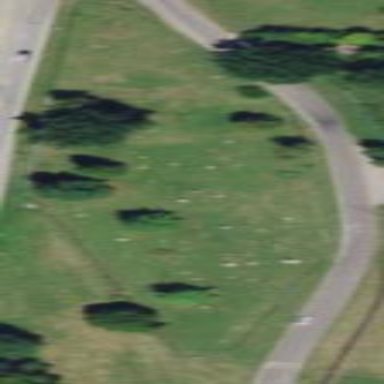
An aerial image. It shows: Cemetery.